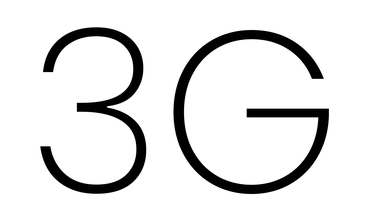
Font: Poppins-ExtraLight